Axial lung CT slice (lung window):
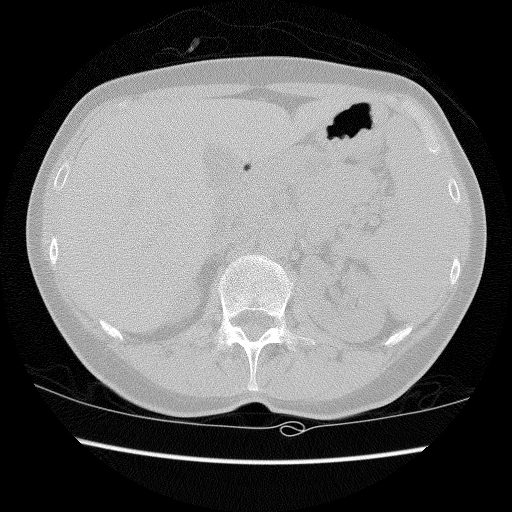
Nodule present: no